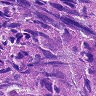
Metastatic tissue present: yes